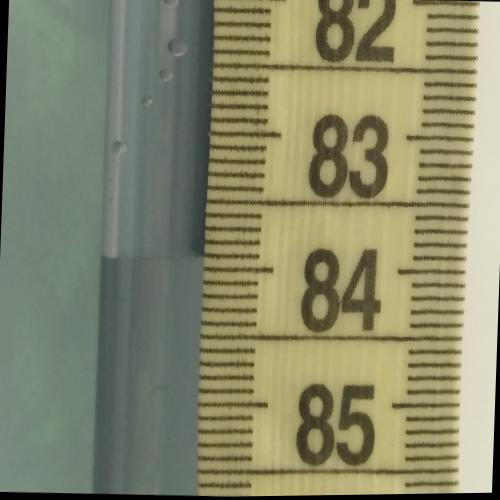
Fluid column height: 83.9 cm